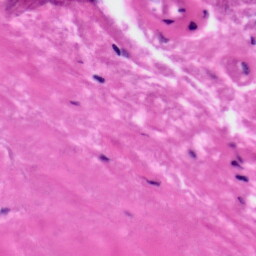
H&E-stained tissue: Tonsil